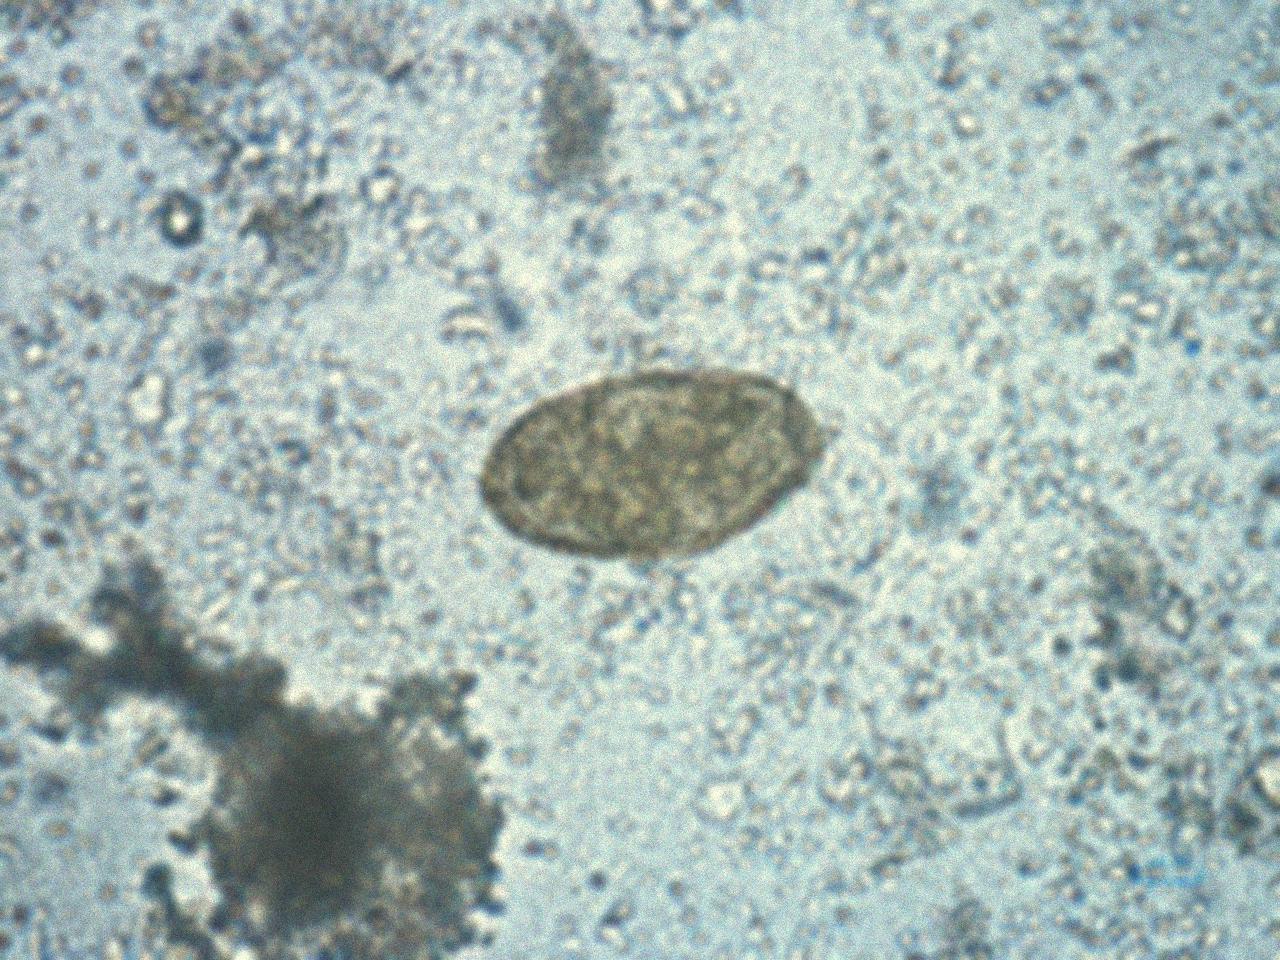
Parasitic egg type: Paragonimus spp